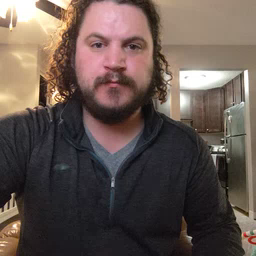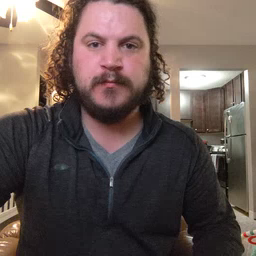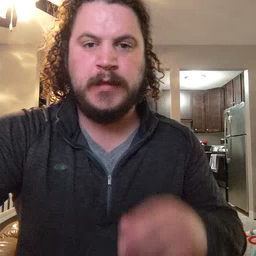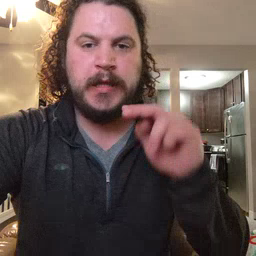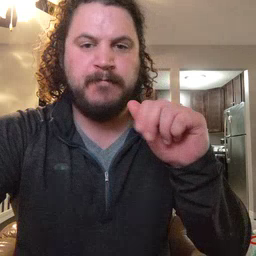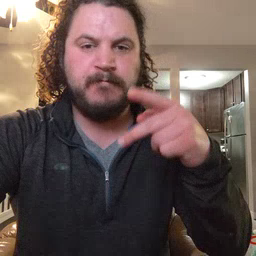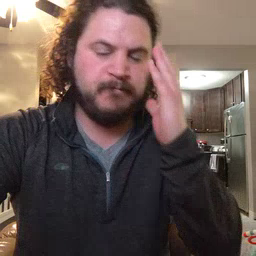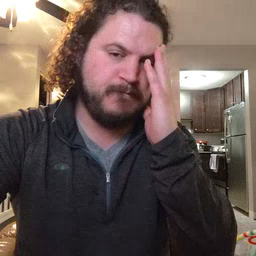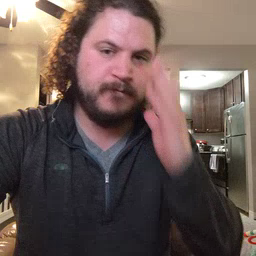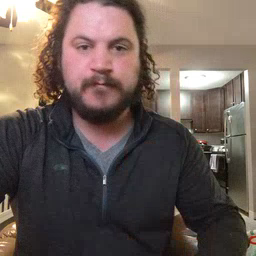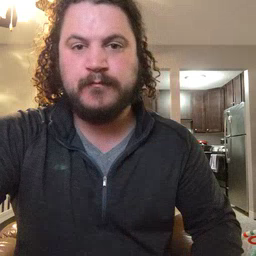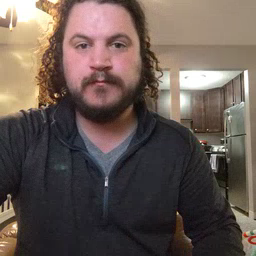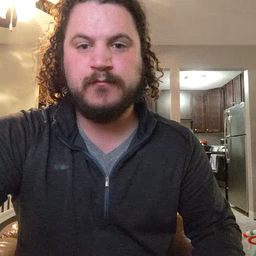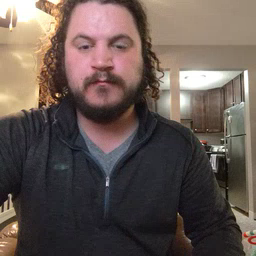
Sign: nap